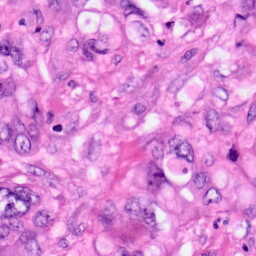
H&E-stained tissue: Pancreatic